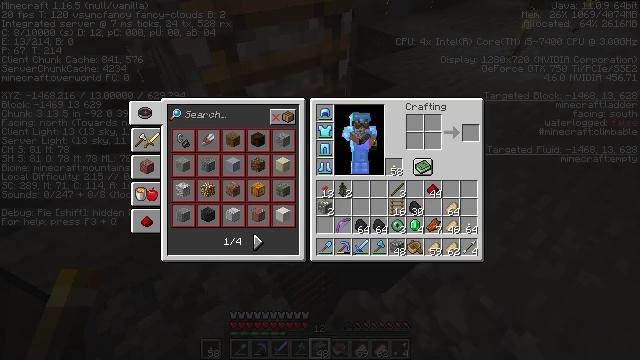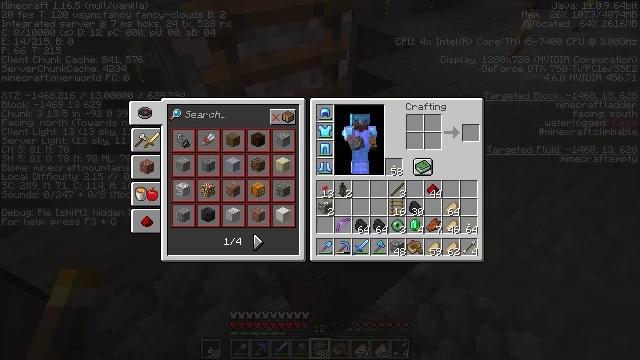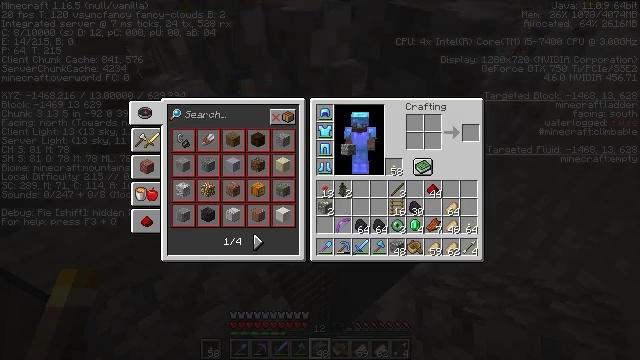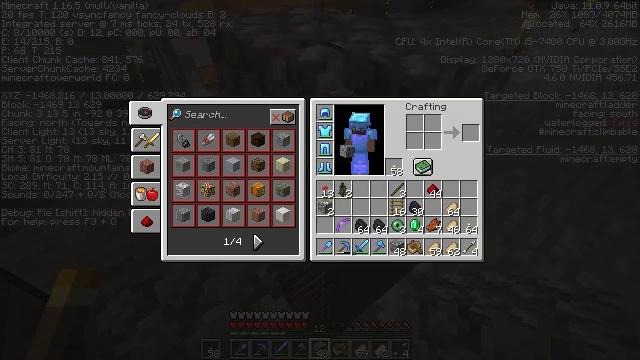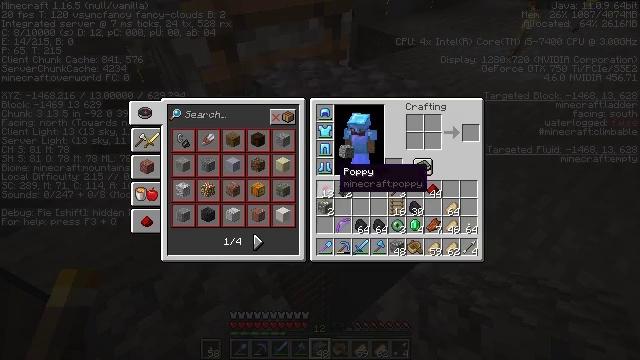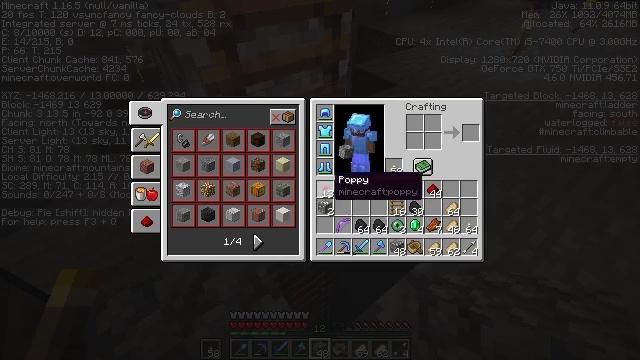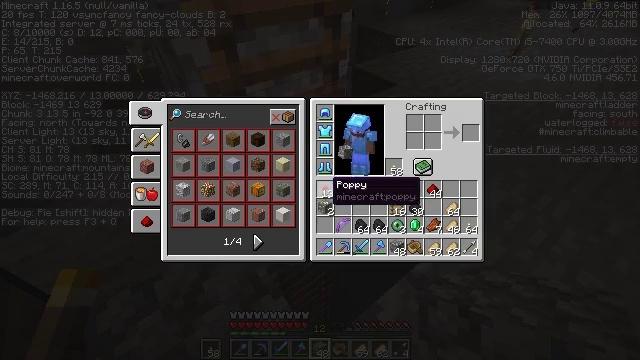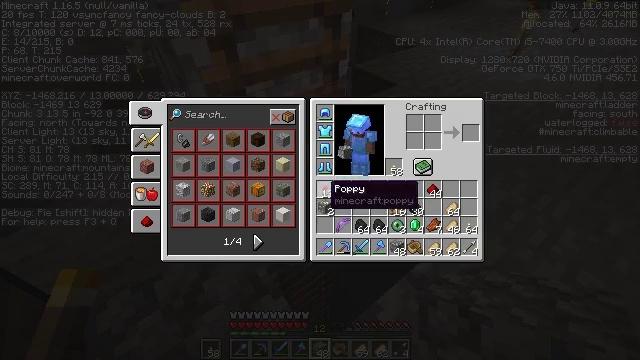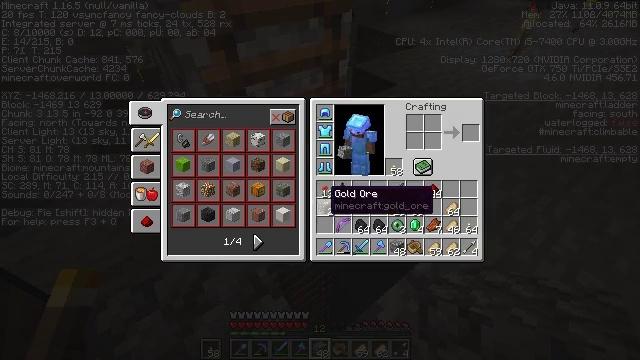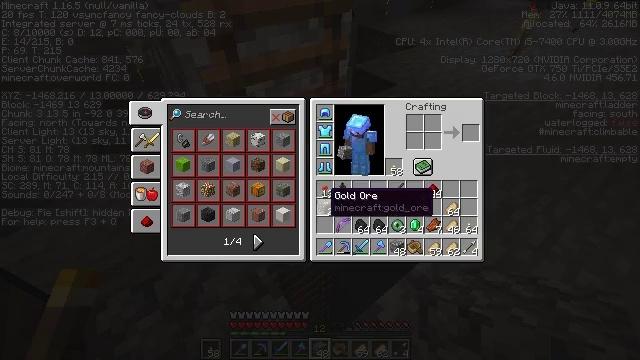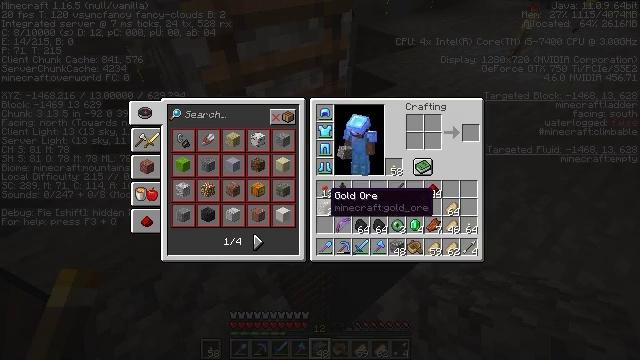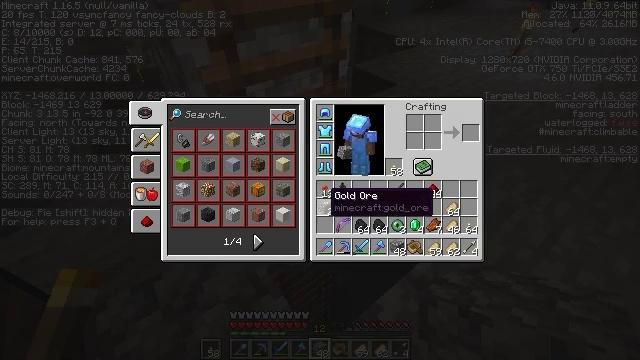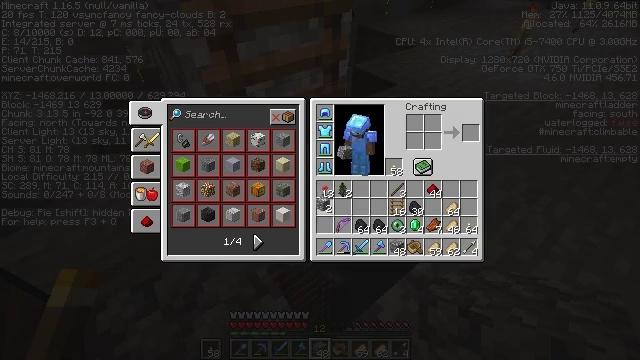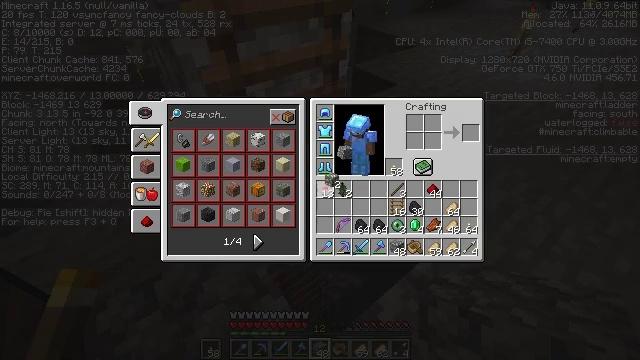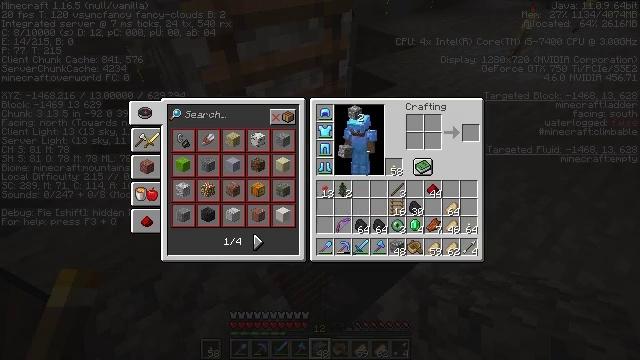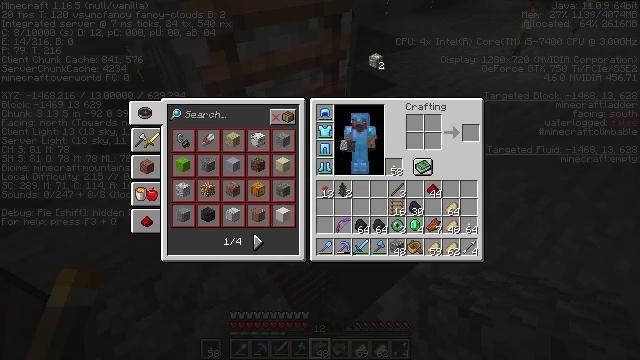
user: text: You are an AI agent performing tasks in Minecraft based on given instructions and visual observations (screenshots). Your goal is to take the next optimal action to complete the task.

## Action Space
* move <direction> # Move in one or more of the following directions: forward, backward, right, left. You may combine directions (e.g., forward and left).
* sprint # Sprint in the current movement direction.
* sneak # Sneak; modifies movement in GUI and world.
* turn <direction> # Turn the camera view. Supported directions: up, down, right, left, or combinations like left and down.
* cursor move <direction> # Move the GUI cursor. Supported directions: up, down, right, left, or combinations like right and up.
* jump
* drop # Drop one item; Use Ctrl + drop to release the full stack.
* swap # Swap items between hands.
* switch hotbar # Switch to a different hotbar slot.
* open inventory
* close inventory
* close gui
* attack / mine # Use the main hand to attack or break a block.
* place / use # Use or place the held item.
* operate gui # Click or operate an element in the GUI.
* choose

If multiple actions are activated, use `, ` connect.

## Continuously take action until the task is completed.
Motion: motion action
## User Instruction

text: Remove a gold ore from the inventory.
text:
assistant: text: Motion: cursor move left and down, open gui
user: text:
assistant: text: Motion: cursor move left and down
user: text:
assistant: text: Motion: cursor move down
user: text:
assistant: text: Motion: cursor move left and down
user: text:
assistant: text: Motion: cursor move down
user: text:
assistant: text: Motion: no_op
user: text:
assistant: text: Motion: no_op
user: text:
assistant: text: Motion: no_op
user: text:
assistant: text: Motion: no_op
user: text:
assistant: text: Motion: no_op
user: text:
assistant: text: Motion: no_op
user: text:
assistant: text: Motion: operate gui
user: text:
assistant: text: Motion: cursor move right and up, operate gui
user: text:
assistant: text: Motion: cursor move right and up
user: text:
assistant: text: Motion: cursor move right and up
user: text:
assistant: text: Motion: cursor move up
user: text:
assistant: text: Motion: operate gui
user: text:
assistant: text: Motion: operate gui
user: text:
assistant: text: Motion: operate gui
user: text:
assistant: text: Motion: cursor move down, operate gui
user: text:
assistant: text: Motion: cursor move right and down
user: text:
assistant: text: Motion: cursor move down
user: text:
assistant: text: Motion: cursor move down
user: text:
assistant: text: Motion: cursor move down
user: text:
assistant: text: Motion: cursor move down
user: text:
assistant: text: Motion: no_op